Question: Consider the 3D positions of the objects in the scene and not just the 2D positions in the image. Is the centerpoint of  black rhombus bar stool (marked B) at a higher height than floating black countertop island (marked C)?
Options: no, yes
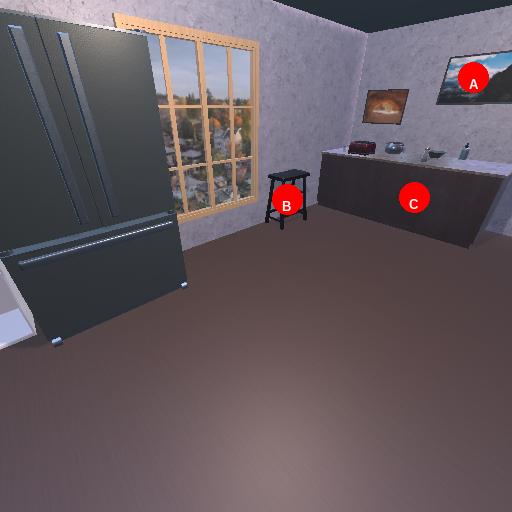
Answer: no